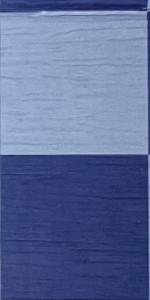
Label: Empty